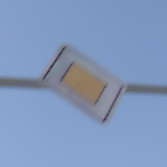
Verkehrszeichen: Vorfahrtsstrasse
Umgebung: Outdoor, Nature
Tageszeit: Midday
Wetter: PartlyCloudy
Licht: Natural
Jahreszeit: NotSpecified
Kontrast: HighContrast